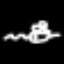
Label: frog